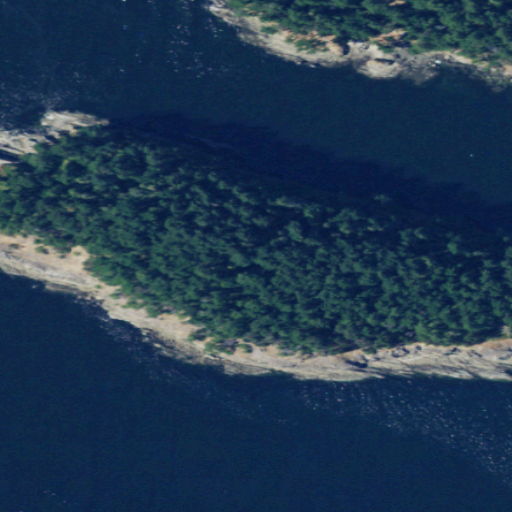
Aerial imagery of island in Washington named Little Patos Island containing open water, evergreen forest, herbaceous wetlands, and barren land